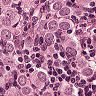
Metastatic tissue present: yes